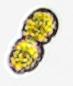
Label: Margalefidinium